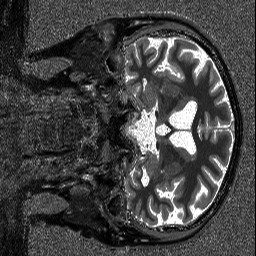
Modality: T1map
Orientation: coronal
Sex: male